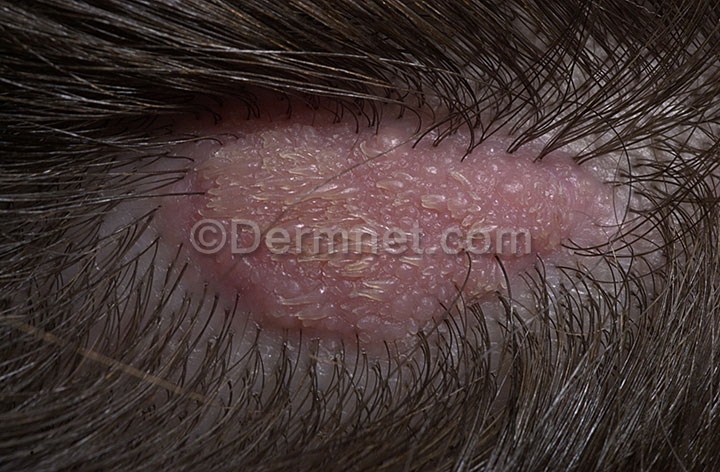
Disease: Seborrheic Keratoses and other Benign Tumors